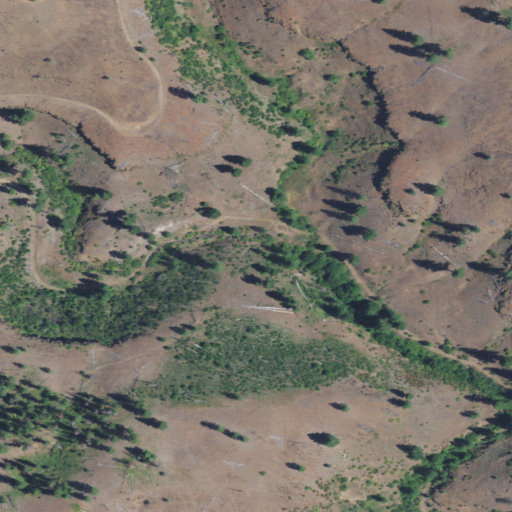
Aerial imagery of valley in Oregon named Jones Canyon containing shrub, grassland, and evergreen forest